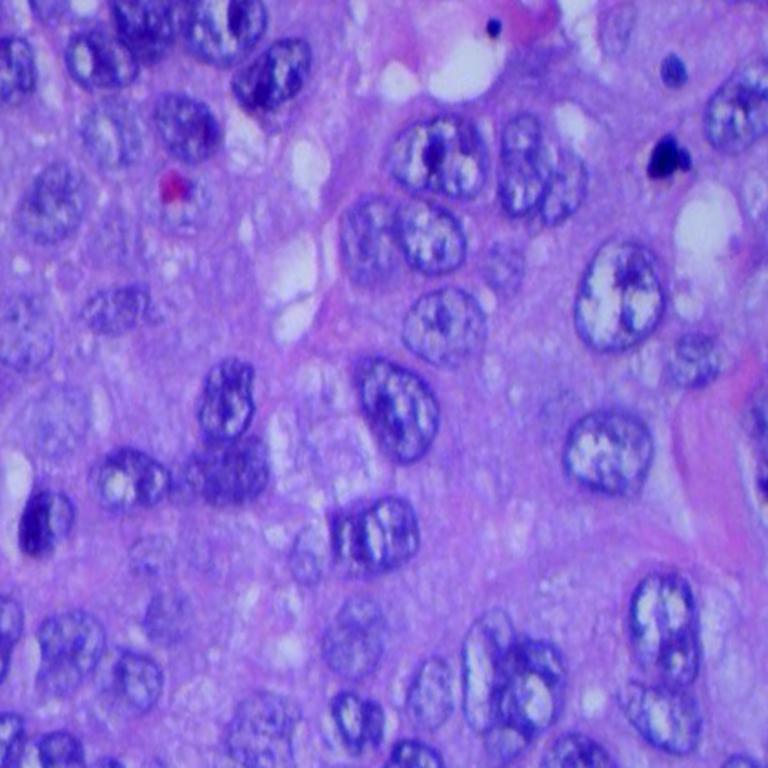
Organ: lung
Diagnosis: squamous carcinomas